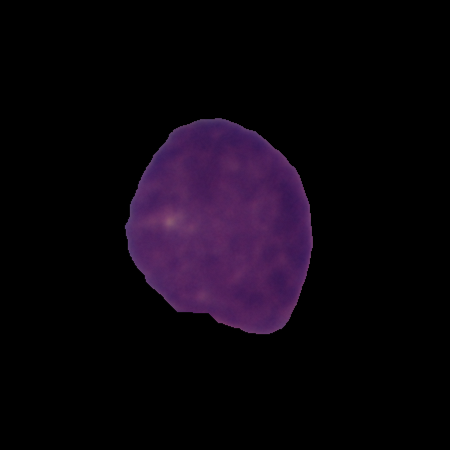
Label: cancer